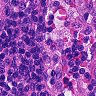
Metastatic tissue present: no